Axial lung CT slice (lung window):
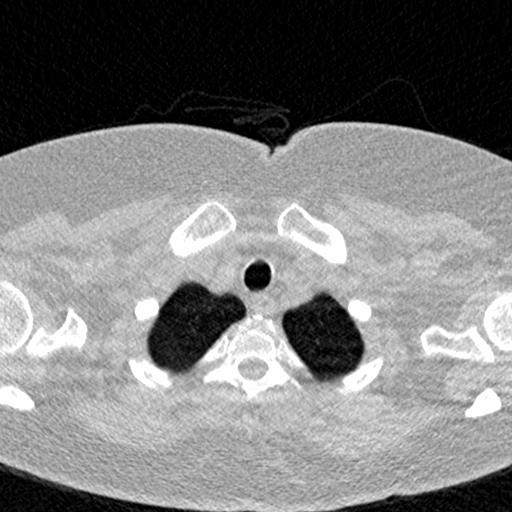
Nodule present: no